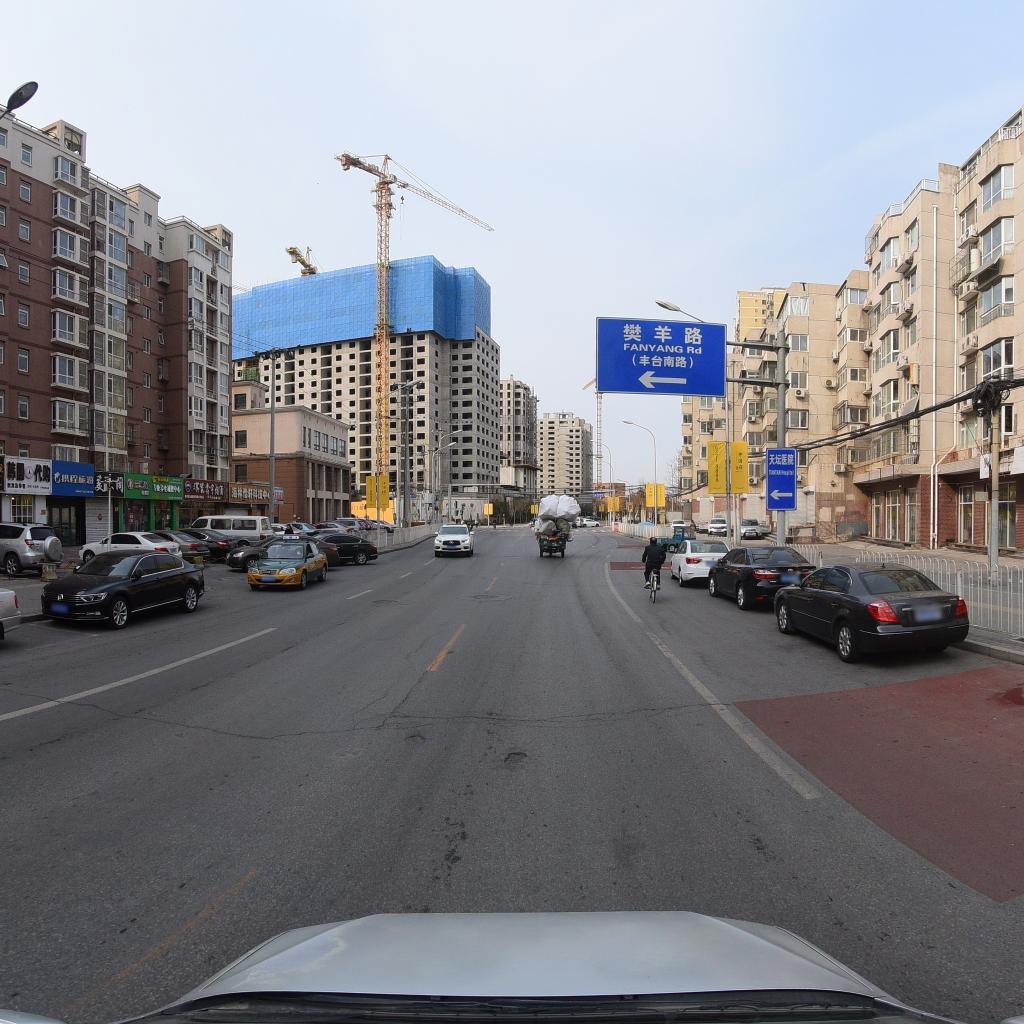
Region: Fengtai
Road damage annotations: longitudinal crack, longitudinal crack, longitudinal crack, manhole cover, transverse crack, pothole, manhole cover, pothole